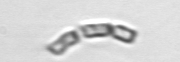
Label: Chaetoceros